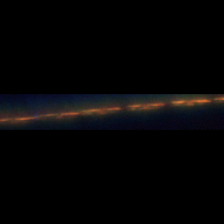
Taxon: Psuedo-nitzschia
Group: Diatoms